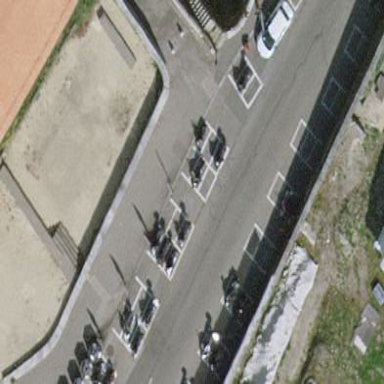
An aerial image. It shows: Motorcycle parking facility.